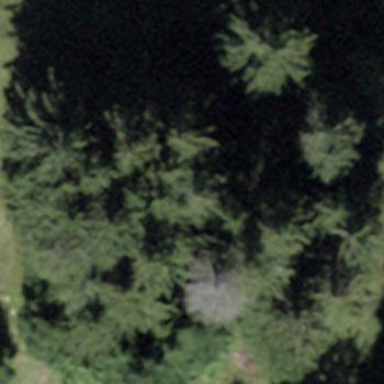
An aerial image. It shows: Forest area.